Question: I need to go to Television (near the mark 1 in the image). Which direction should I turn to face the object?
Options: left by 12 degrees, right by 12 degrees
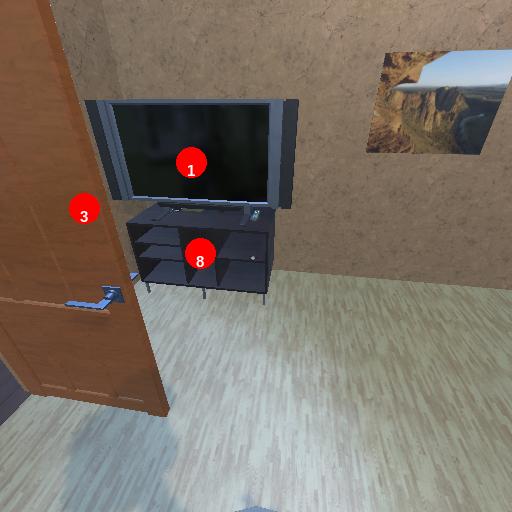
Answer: left by 12 degrees